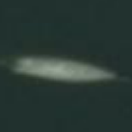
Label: civil